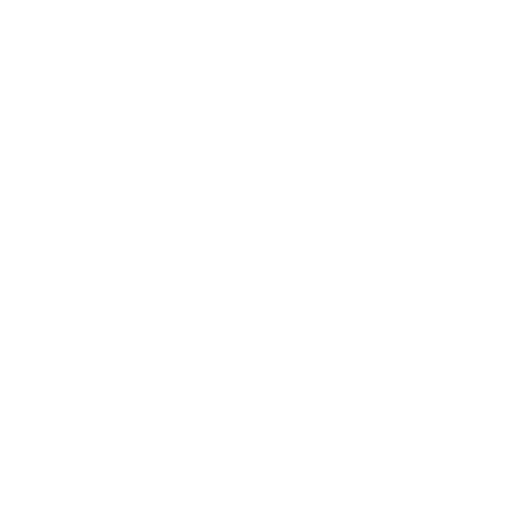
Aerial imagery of island in Alaska named Misery Island containing only unknown